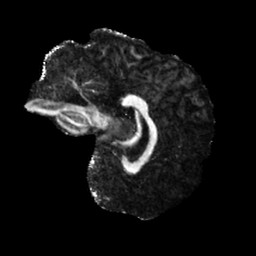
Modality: FA
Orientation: sagittal
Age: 25
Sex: female
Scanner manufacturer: siemens
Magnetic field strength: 6.98 T
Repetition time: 7.776 s
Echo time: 0.076 s